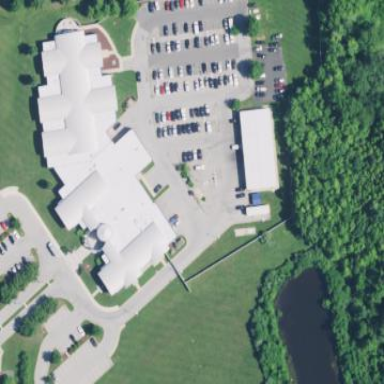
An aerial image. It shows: Police building.